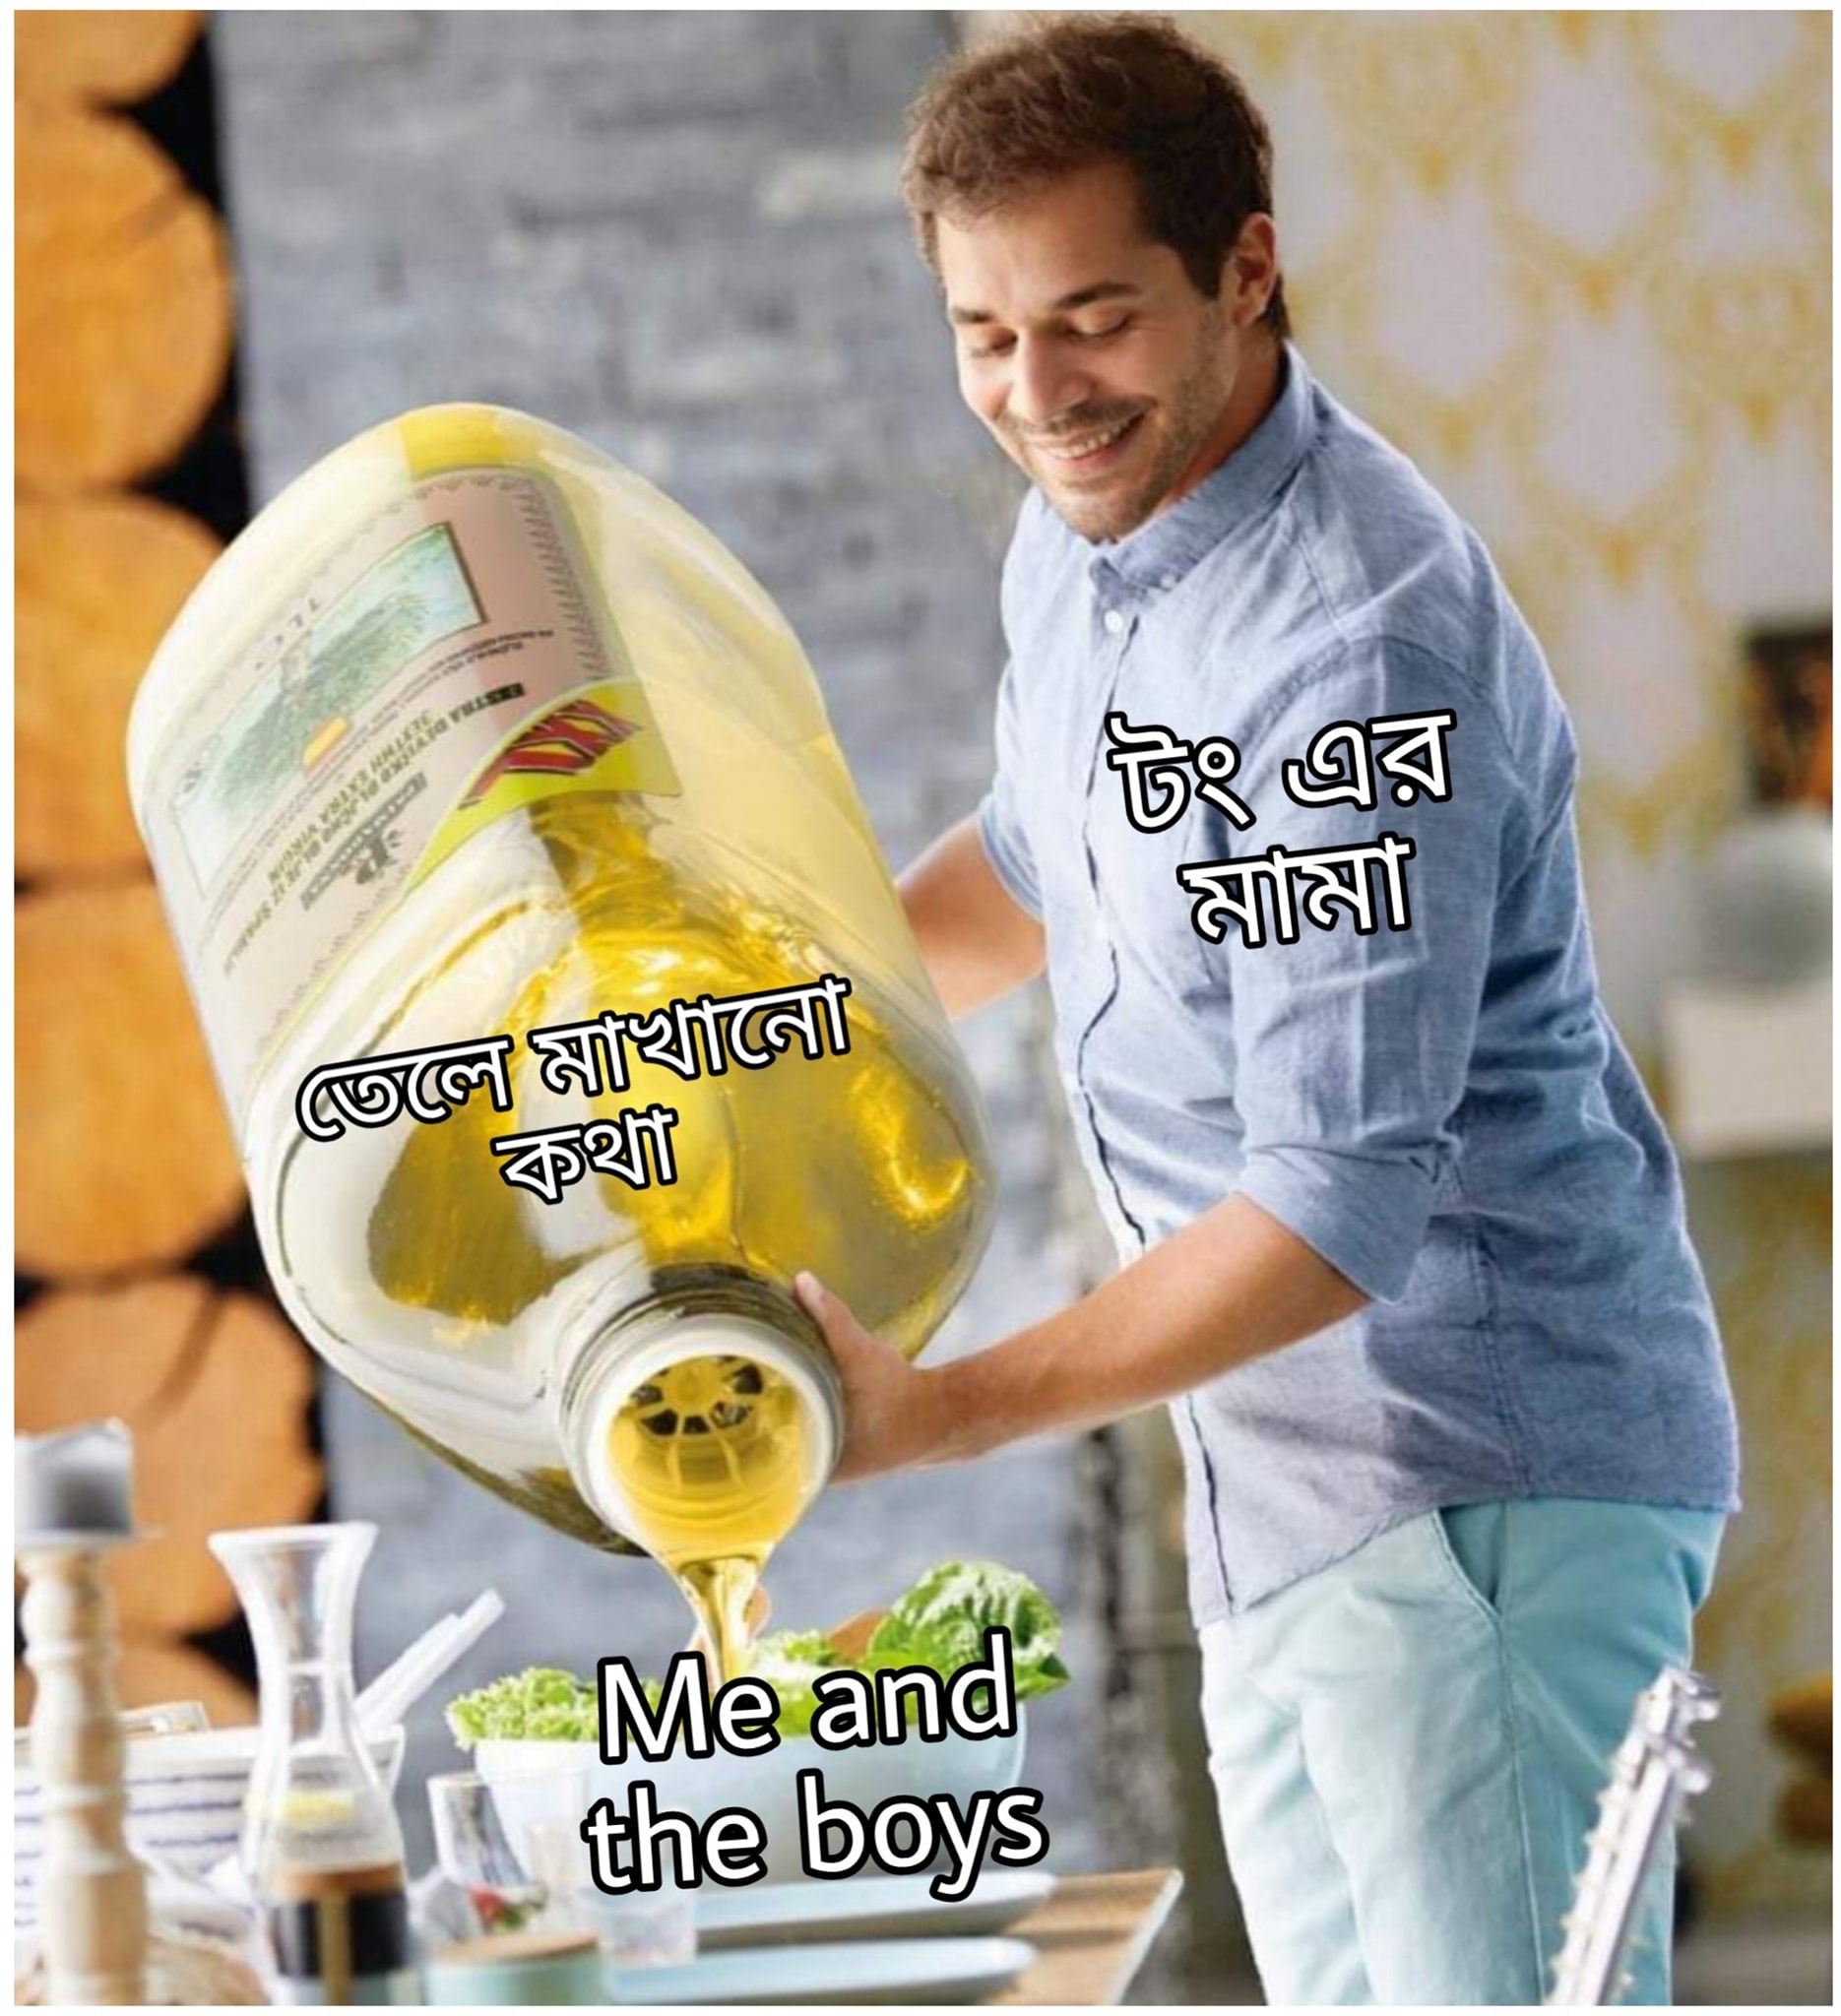
Caption: তেলে মাখানো কথা   টং এর মামা      Me and the boys
Label: non-hate